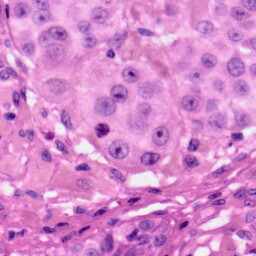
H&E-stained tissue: Skin